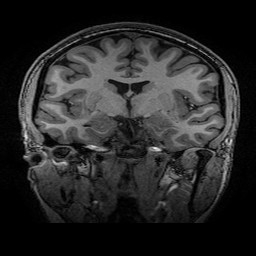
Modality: T1w
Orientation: sagittal
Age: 23
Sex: female
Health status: healthy
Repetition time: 2.53 s
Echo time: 0.0034 s